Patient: sex F, age 44
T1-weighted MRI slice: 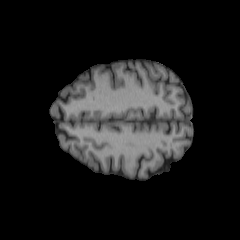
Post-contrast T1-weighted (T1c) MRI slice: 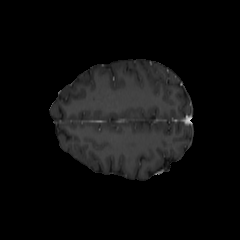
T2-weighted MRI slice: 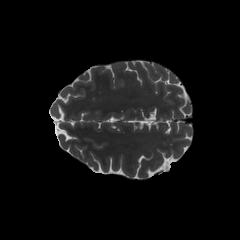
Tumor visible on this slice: no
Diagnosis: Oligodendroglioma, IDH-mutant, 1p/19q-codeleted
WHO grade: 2